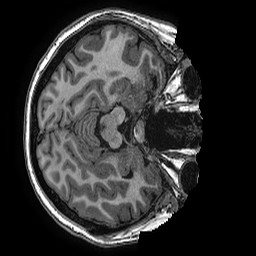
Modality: T1w
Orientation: axial
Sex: female
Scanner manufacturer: ge
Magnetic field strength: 3 T
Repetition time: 0.0077 s
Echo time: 0.003436 s